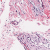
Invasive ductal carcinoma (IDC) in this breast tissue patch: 1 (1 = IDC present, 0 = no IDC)